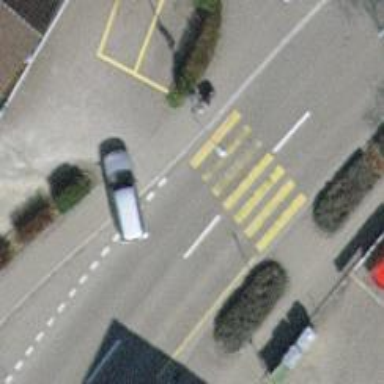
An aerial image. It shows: Marked crossing with zebra markings.